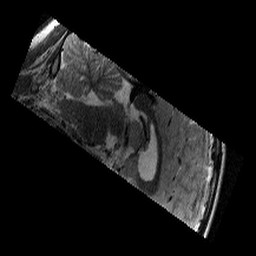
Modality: T2w
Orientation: sagittal
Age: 11
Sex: male
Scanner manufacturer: siemens
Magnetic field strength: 3 T
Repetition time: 9.23 s
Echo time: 0.067 s